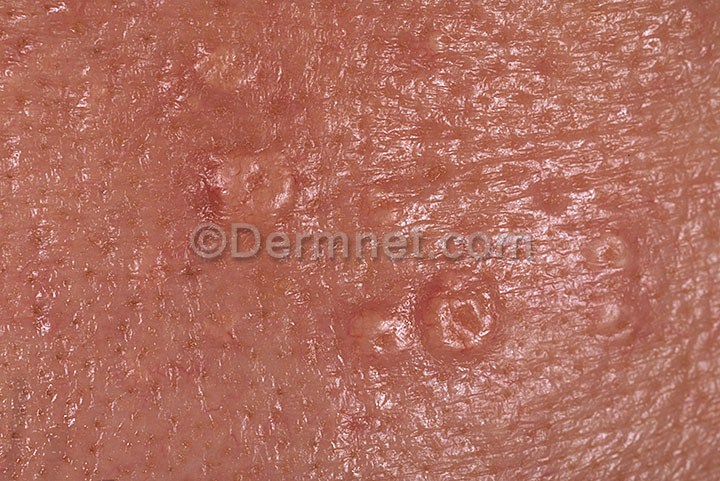
Disease: Seborrheic Keratoses and other Benign Tumors